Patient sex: M
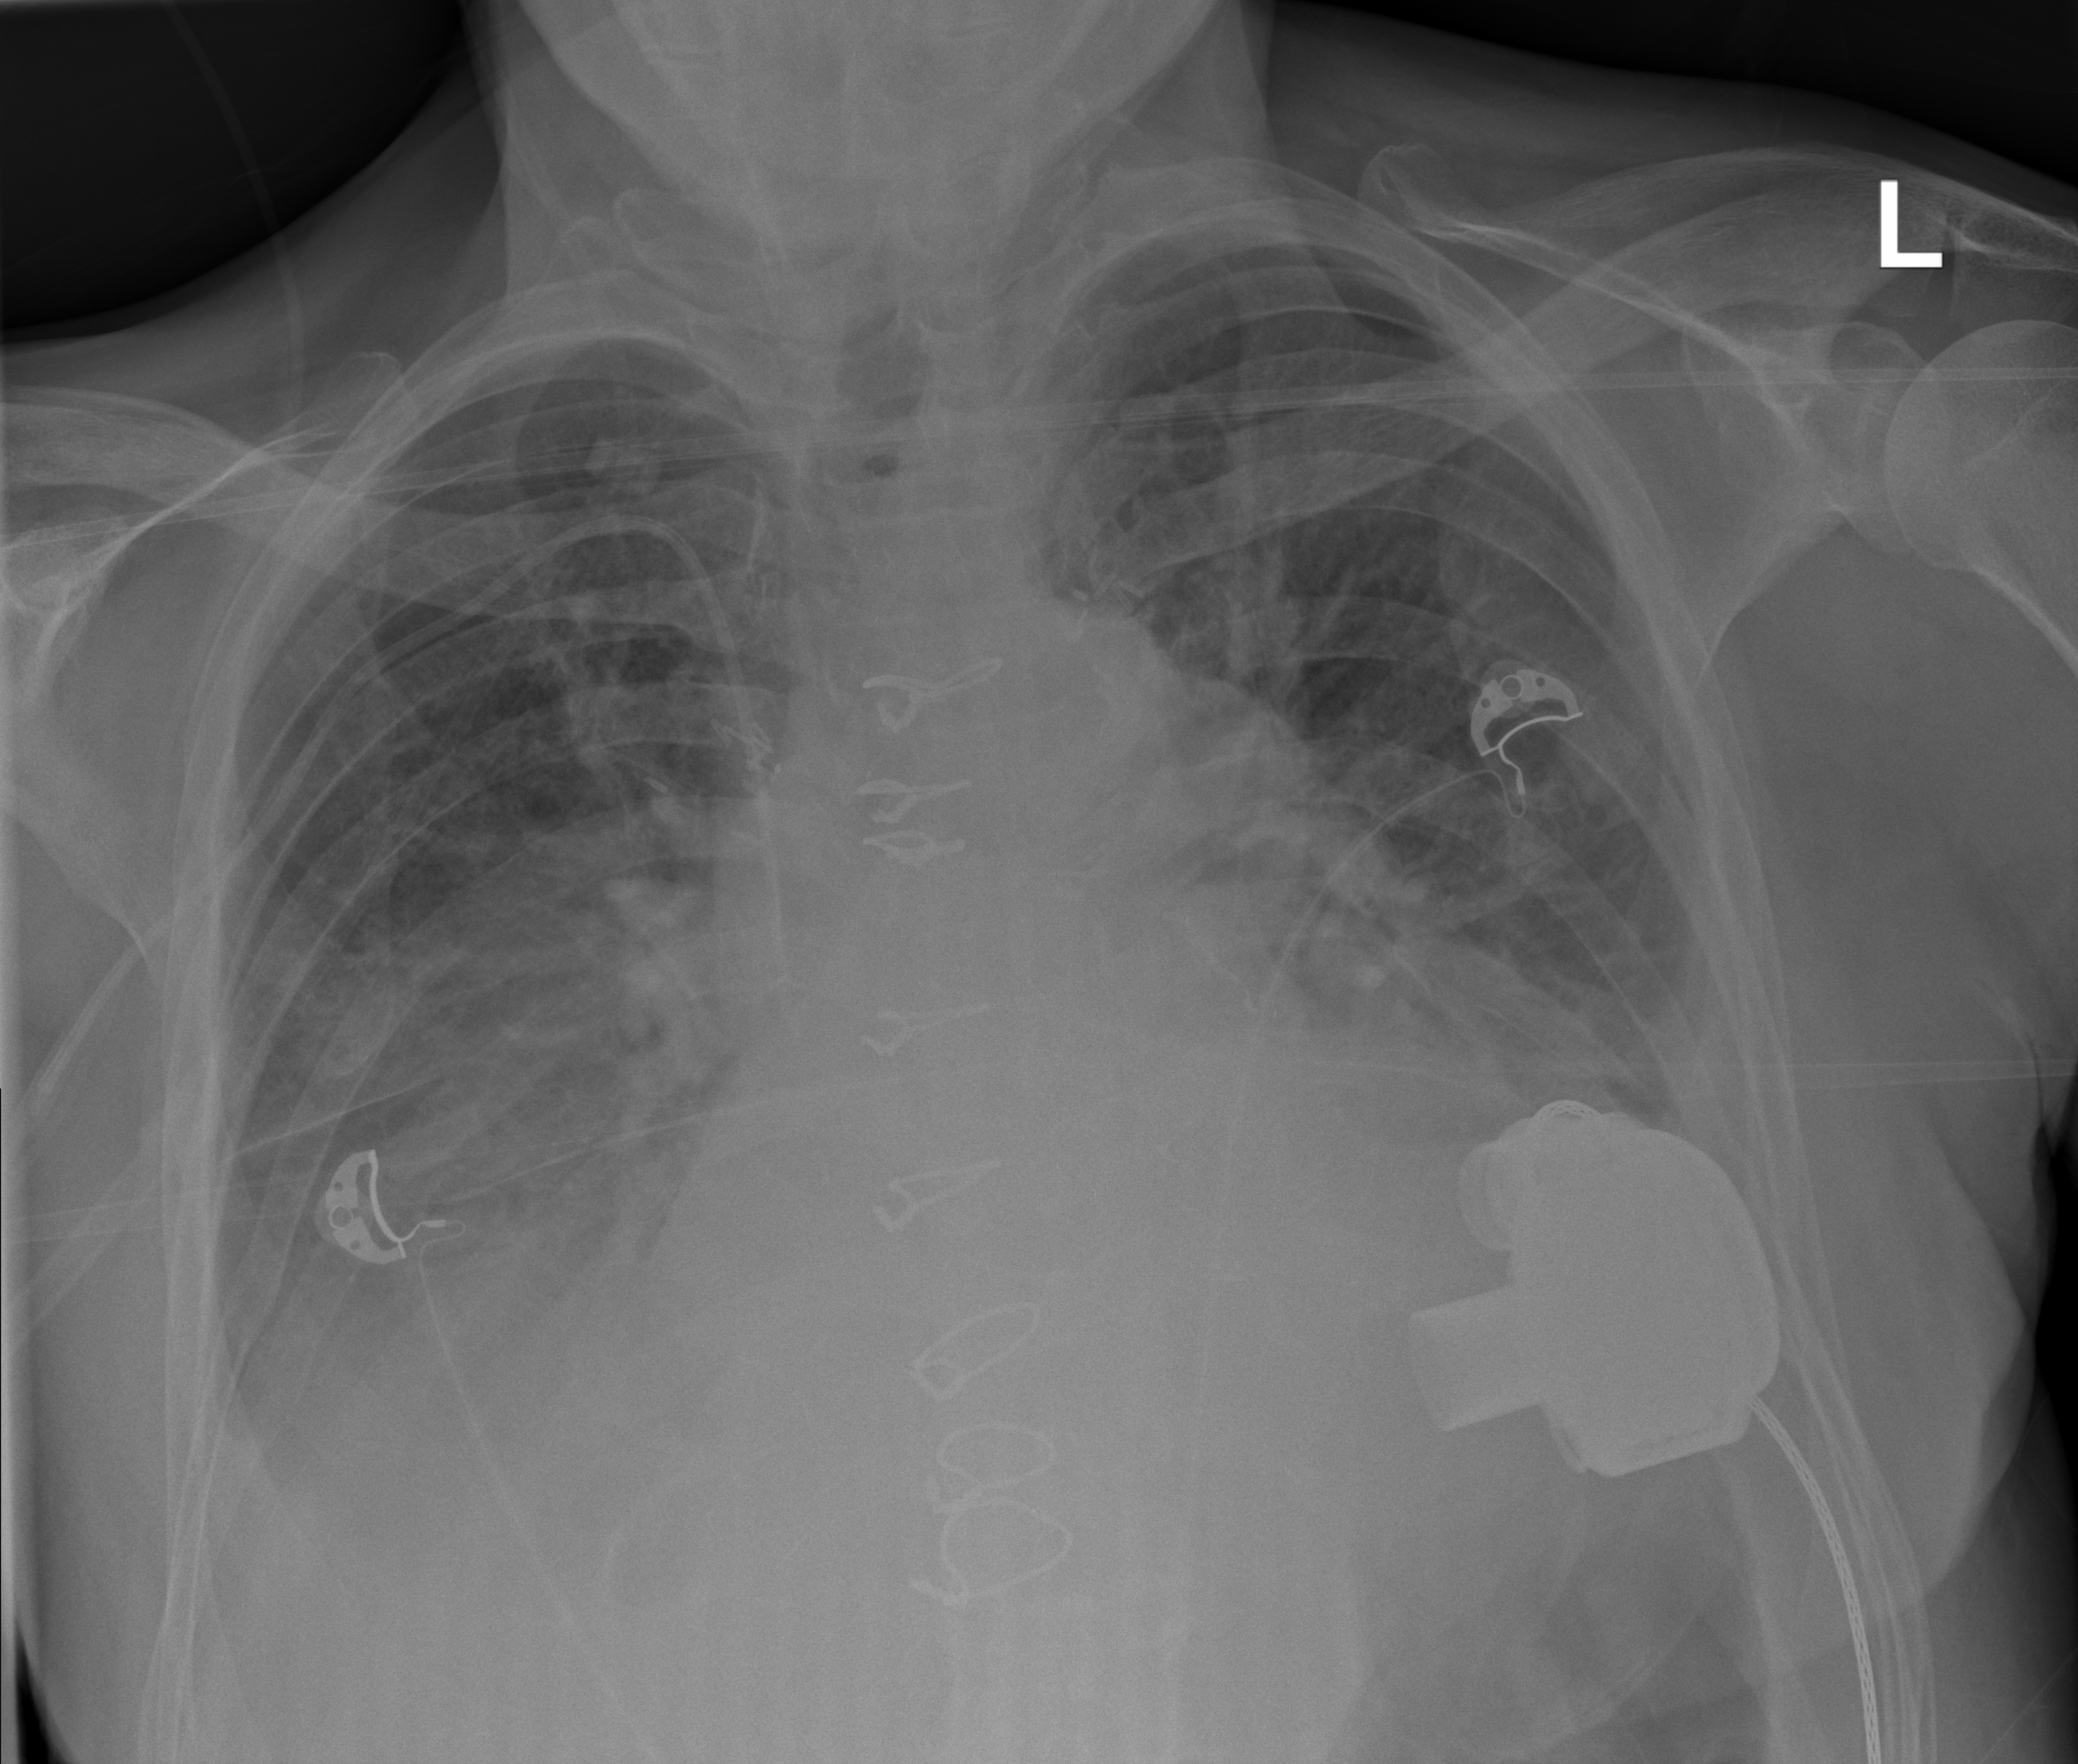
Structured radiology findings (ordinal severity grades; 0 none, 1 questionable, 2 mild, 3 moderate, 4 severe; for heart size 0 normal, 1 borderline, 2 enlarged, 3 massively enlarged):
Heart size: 2
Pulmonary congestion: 2
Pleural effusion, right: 2
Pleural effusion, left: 2
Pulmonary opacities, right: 1
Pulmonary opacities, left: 1
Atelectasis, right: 2
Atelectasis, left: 2